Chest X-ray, PA view. Patient: 41 years old, sex F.
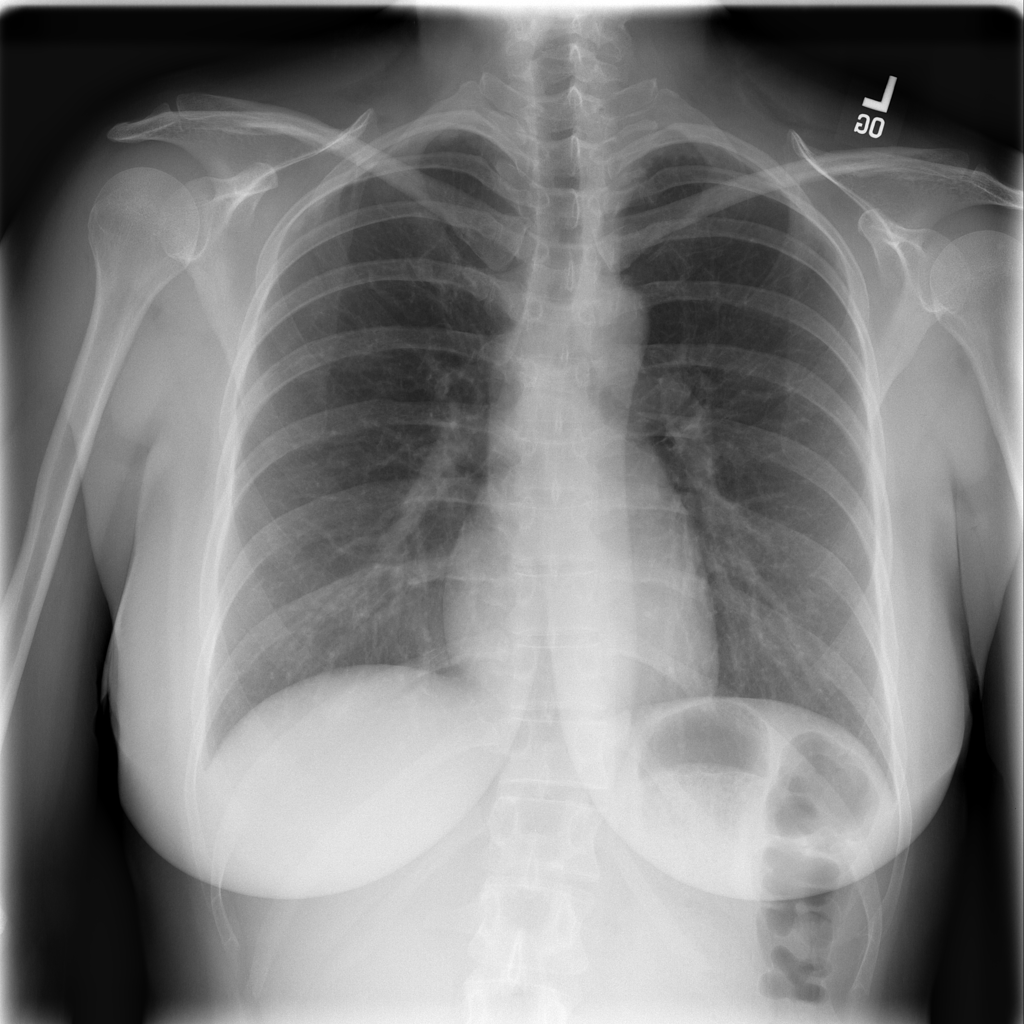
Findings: No Finding